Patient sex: M
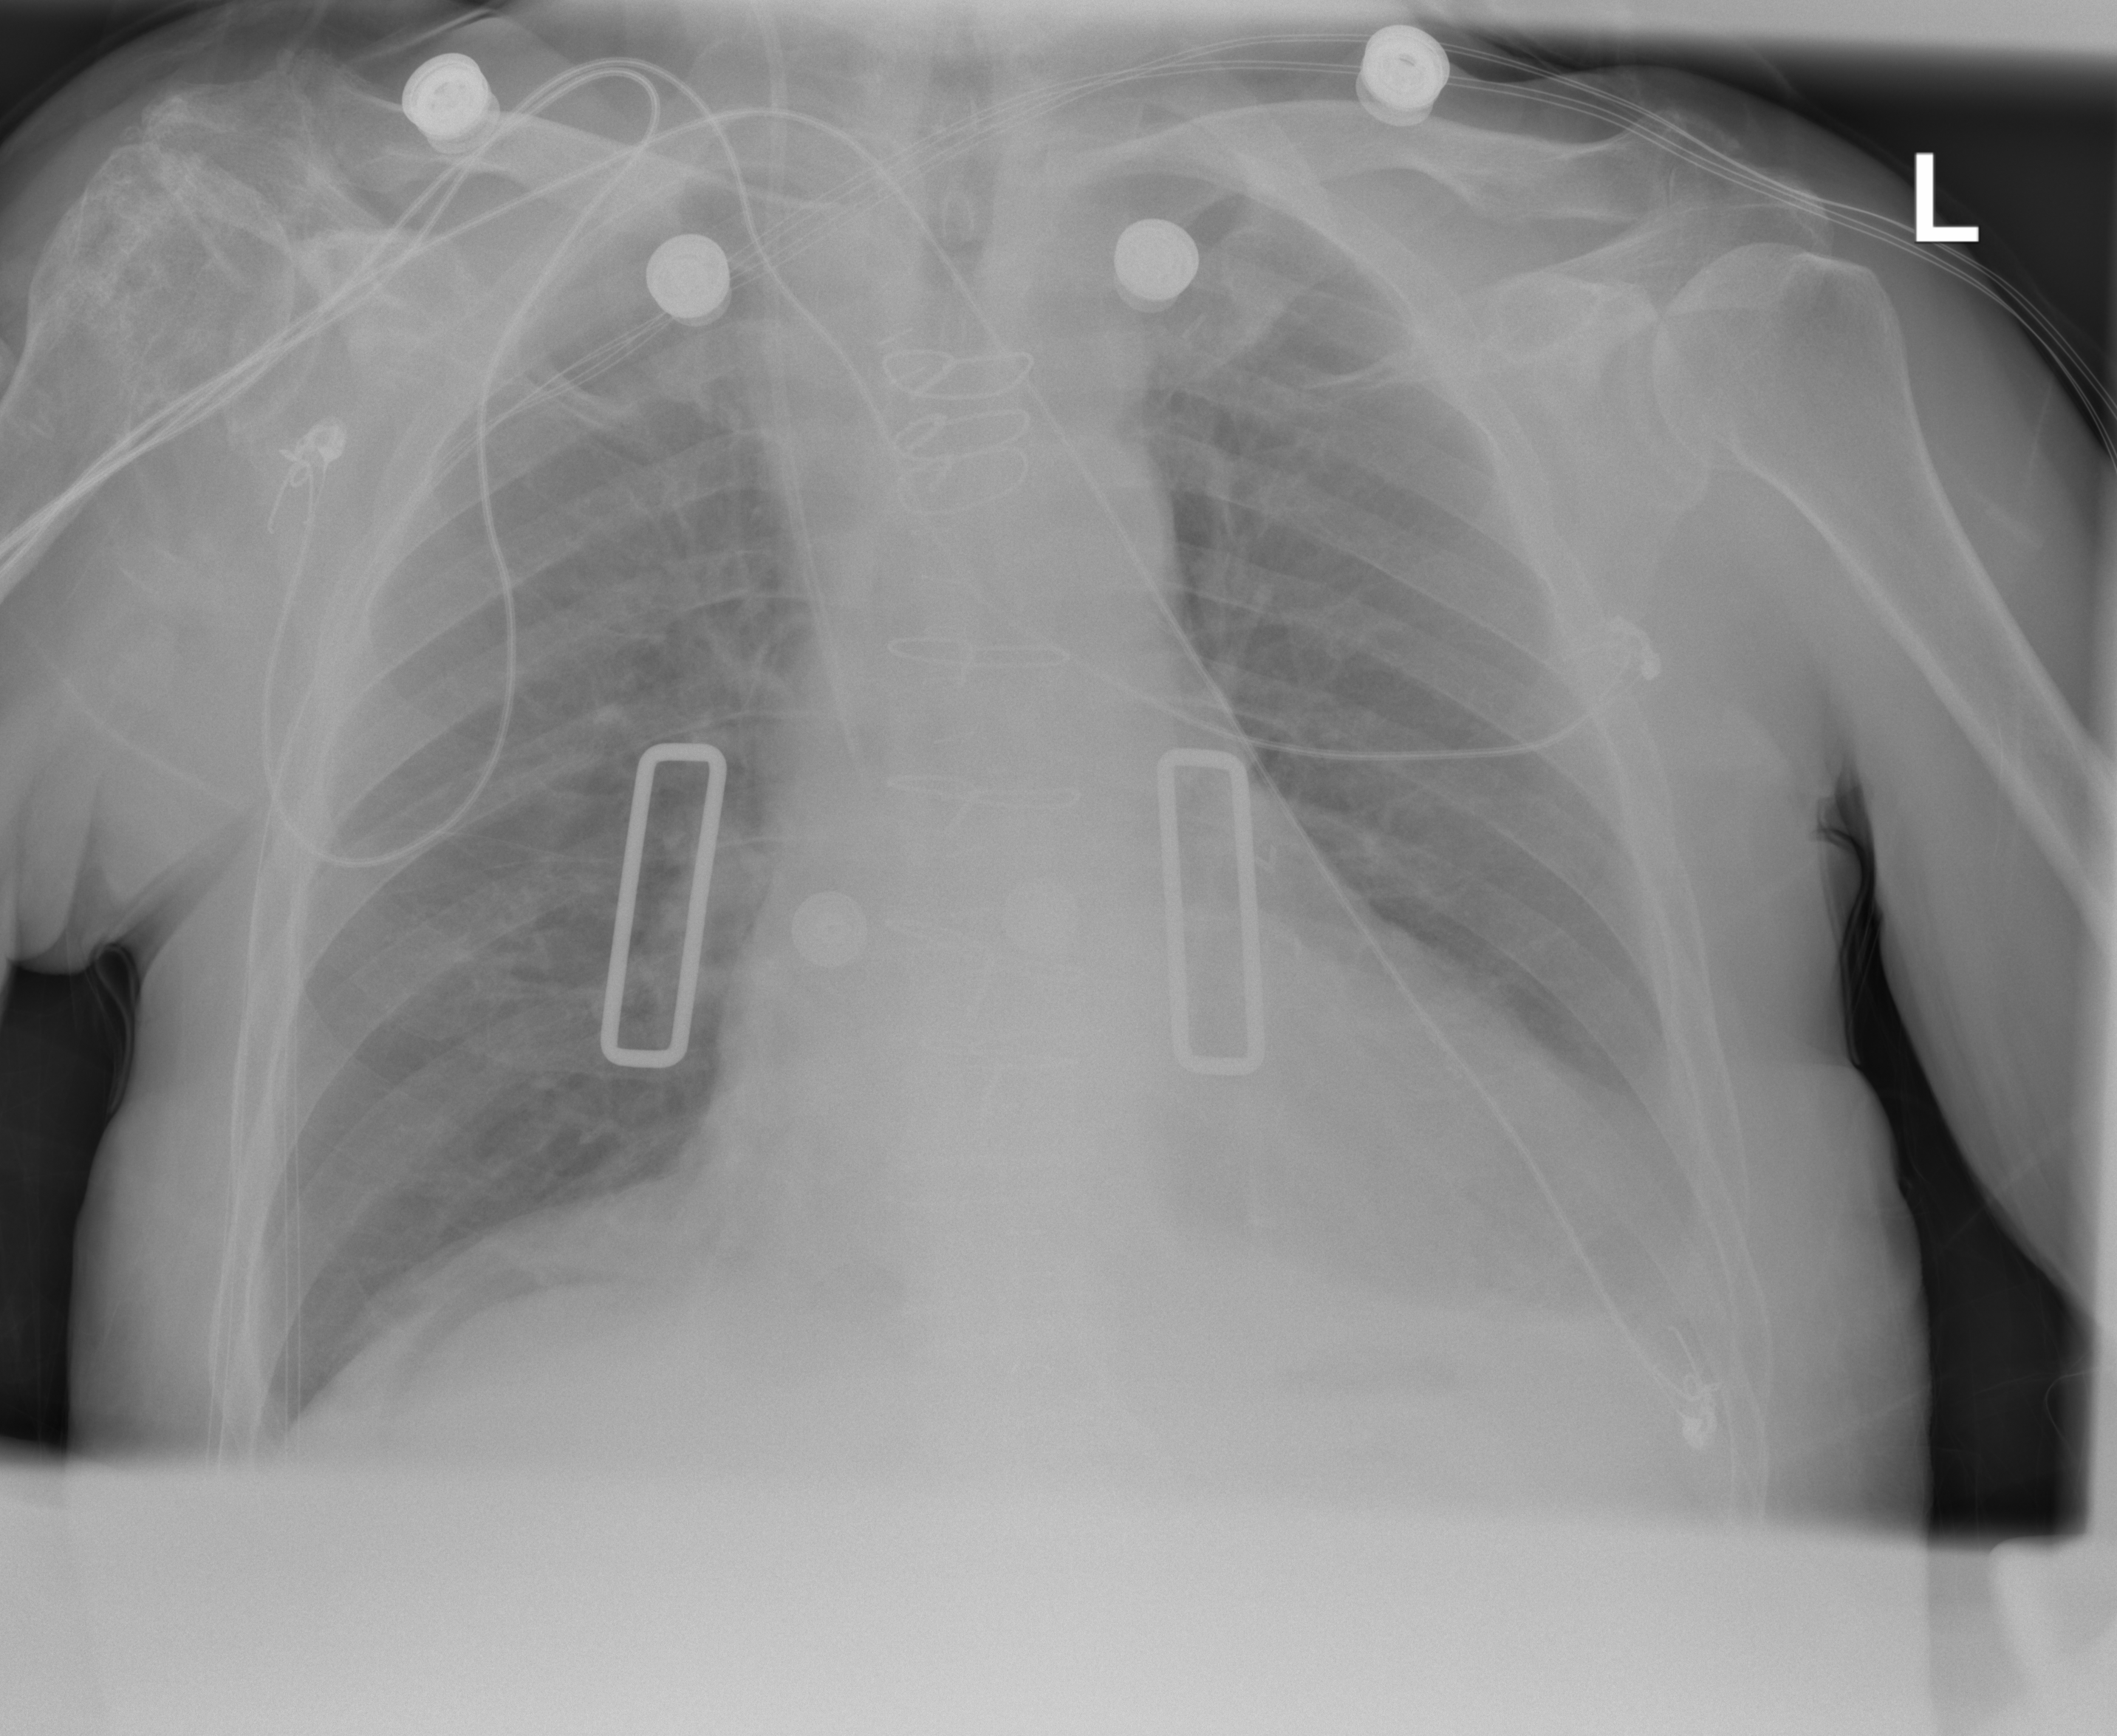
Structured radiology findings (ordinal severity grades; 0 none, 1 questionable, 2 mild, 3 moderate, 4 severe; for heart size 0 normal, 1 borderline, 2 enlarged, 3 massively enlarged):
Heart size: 0
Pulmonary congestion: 0
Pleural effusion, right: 0
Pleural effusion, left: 2
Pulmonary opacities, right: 0
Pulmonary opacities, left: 0
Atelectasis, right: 0
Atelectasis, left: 2